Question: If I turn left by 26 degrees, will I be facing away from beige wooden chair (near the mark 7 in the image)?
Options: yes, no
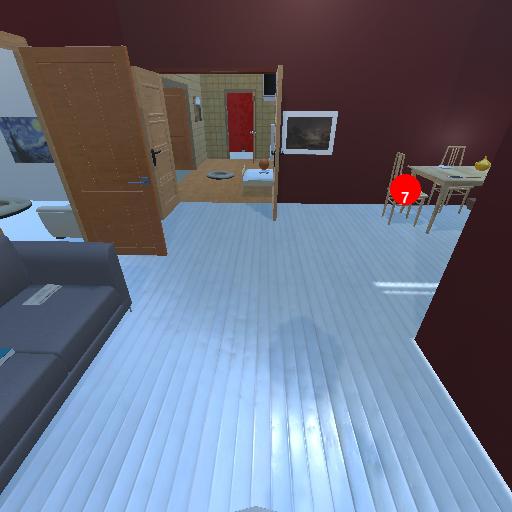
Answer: yes